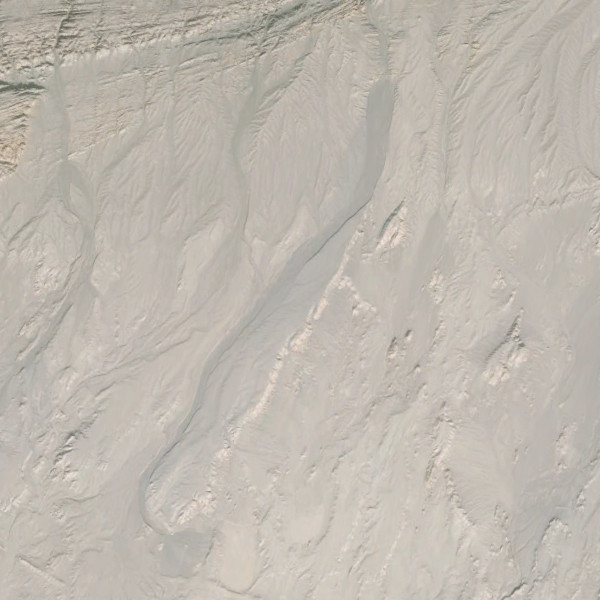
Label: Desert